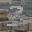
Label: 3